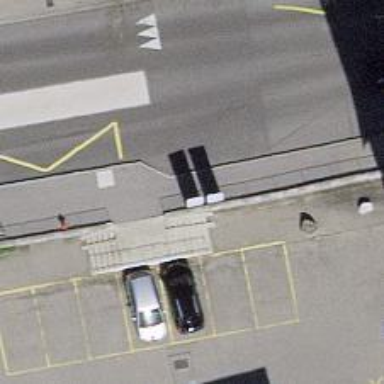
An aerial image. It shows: Asphalt sidewalk.